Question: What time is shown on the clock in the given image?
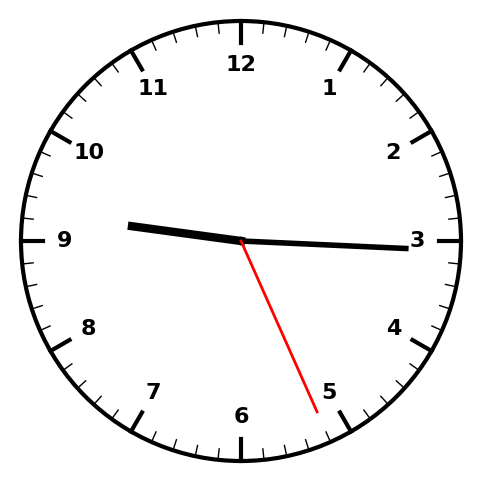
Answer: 09:15:26